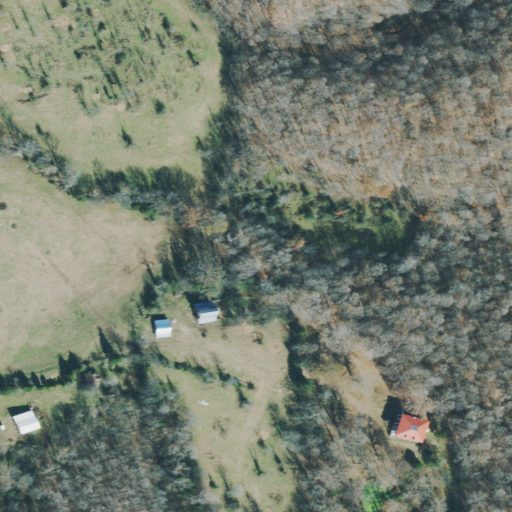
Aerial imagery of valley in Tennessee named Browns Hollow containing deciduous forest, pasture, mixed forest, open development, and low intensity development